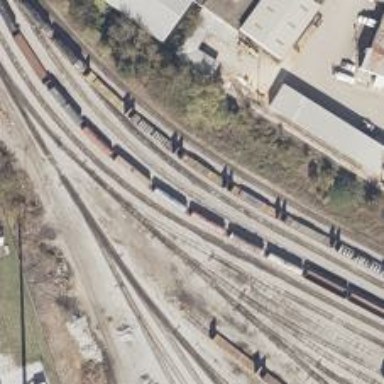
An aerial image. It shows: Railway yard in service.